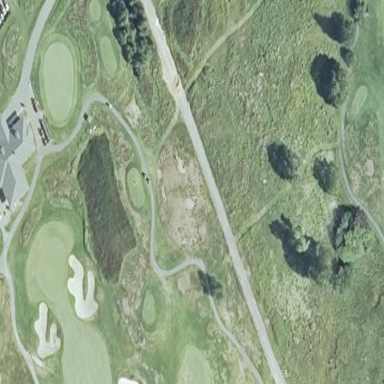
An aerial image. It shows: Rough area on grassy golf course.